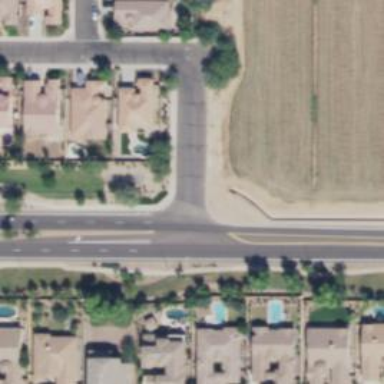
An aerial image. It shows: Residential road with asphalt surface.